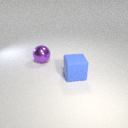
large purple metal sphere behind large blue rubber cube